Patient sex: M
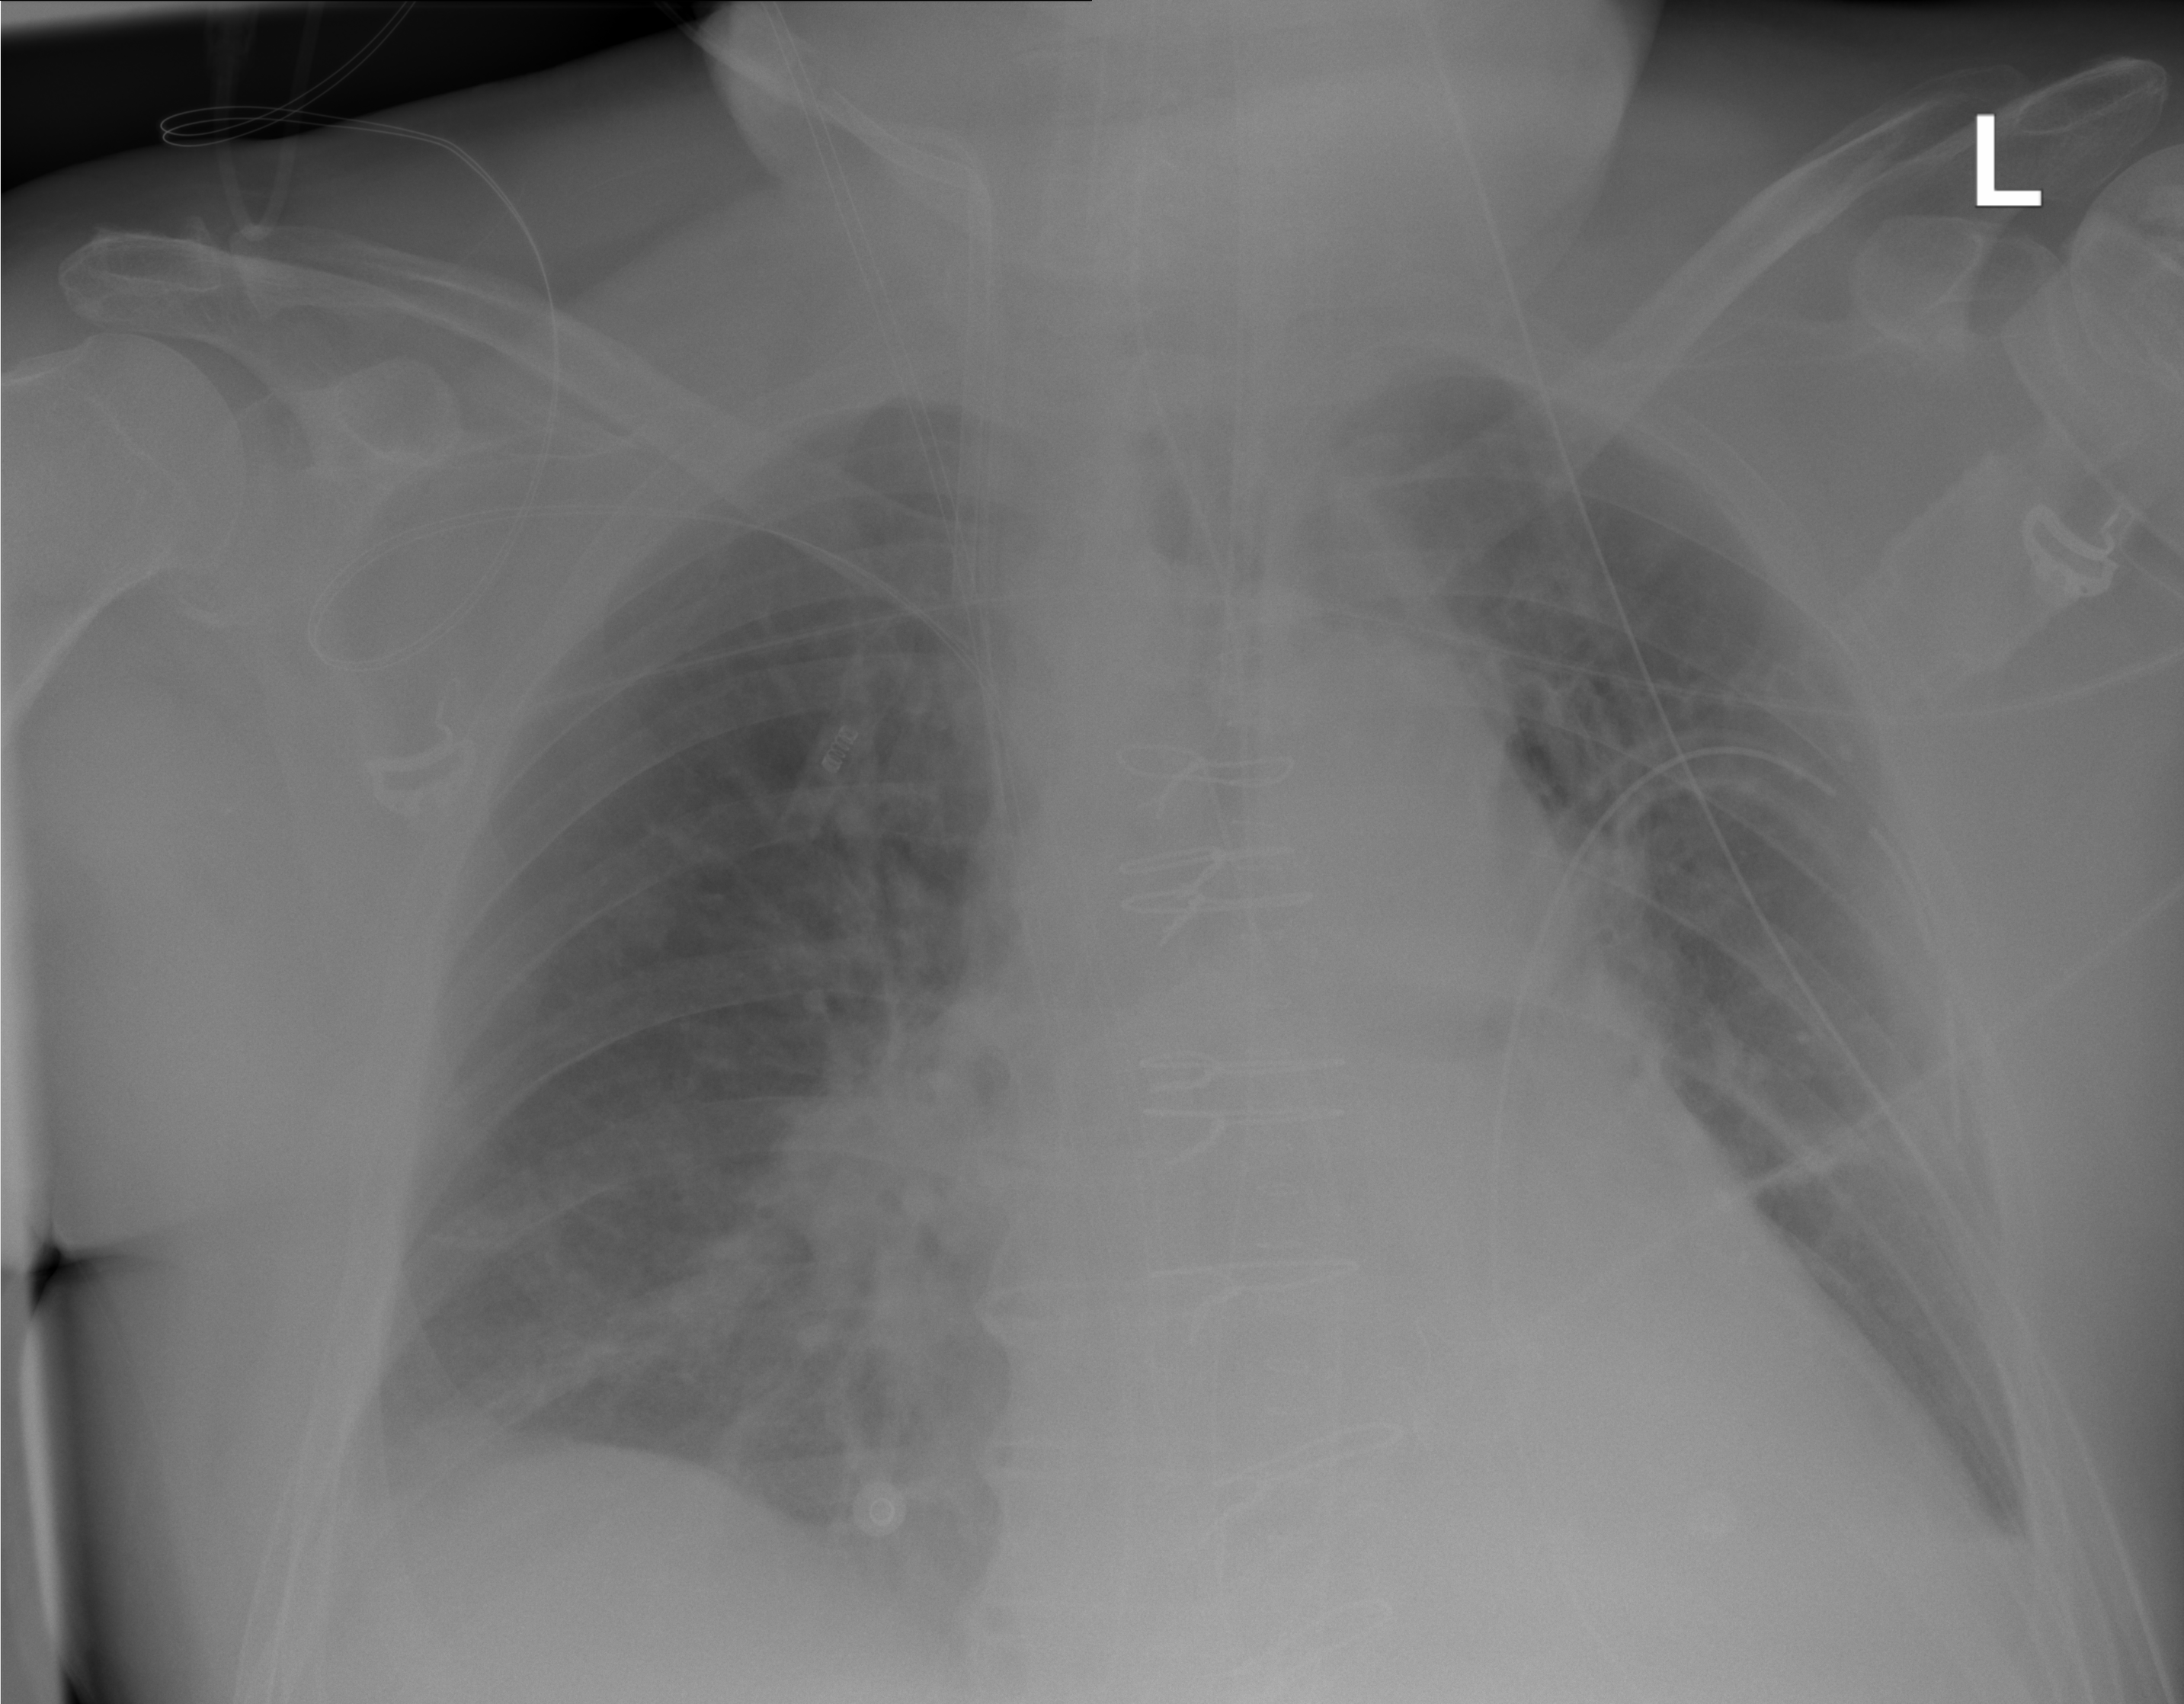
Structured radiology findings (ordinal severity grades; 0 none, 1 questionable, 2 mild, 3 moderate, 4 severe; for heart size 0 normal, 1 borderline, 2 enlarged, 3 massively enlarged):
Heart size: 1
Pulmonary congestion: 1
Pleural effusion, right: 1
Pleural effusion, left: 1
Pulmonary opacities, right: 0
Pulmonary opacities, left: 0
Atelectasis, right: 2
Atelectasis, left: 1